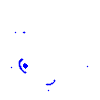
Particle: kaon